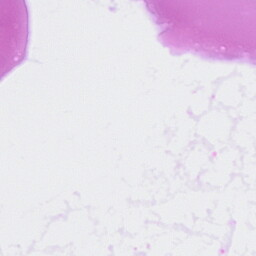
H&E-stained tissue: Ovarian